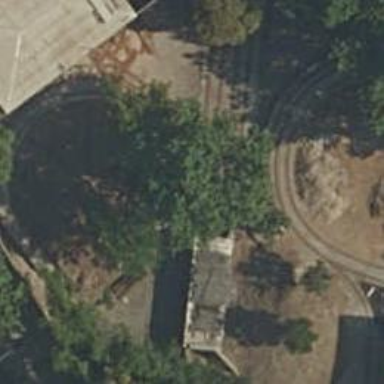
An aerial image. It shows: Miniature railway tunnel.